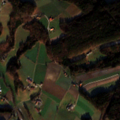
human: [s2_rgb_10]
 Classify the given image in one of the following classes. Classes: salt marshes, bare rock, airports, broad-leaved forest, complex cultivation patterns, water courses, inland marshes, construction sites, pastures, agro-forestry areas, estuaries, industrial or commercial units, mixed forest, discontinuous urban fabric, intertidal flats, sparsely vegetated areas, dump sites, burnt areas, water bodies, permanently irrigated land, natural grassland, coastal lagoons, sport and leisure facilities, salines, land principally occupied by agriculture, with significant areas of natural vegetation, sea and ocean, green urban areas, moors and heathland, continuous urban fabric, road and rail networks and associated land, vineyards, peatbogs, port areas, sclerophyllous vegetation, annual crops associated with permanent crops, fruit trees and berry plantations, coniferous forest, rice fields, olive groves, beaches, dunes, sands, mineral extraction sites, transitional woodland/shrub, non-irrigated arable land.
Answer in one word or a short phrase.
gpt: non-irrigated arable land, complex cultivation patterns, land principally occupied by agriculture, with significant areas of natural vegetation, mixed forest